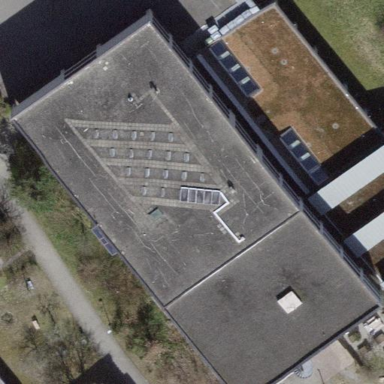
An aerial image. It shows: School building.